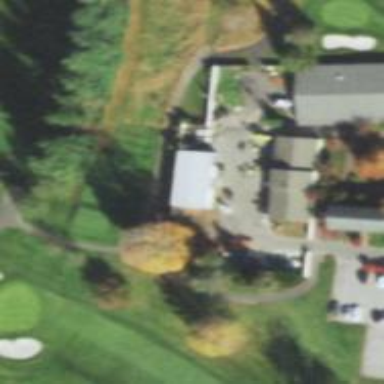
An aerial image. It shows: Path for both roads and golfers.